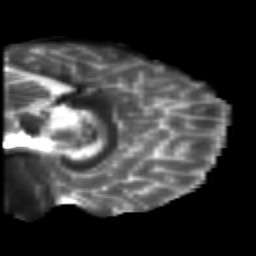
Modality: T2w
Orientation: sagittal
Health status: healthy
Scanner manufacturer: siemens
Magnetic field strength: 3 T
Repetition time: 10 s
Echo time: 0.092 s